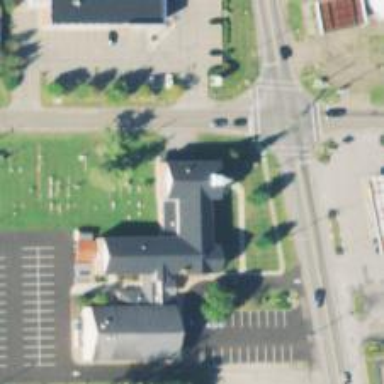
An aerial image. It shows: Place of worship.